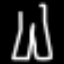
Label: pants